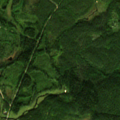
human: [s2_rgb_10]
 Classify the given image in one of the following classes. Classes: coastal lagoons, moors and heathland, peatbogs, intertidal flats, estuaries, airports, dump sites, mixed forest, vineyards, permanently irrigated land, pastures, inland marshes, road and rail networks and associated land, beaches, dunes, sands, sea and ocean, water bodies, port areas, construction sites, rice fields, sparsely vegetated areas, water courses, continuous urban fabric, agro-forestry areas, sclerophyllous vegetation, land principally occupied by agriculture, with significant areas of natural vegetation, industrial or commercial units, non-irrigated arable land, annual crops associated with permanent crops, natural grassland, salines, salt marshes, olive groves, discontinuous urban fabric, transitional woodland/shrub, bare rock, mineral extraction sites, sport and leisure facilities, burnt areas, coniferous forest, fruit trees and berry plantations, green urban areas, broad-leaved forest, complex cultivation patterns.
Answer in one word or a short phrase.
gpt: coniferous forest, mixed forest, transitional woodland/shrub